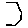
Label: hexagon